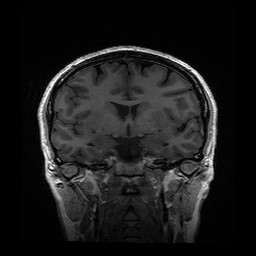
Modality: T1w
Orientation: sagittal